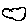
Label: cloud